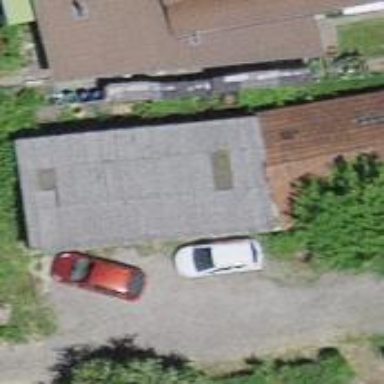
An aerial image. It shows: Garage building.